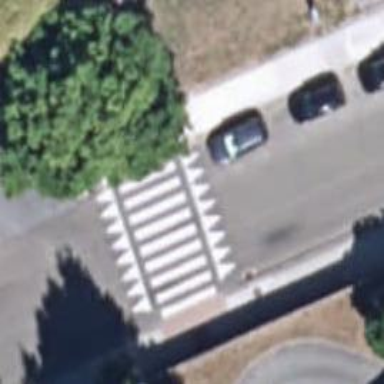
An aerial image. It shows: Pedestrian crossing with zebra markings on the footway.